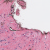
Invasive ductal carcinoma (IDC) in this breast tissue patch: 0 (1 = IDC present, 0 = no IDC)